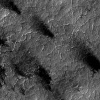
Atmospheric dust classification: not_dusty